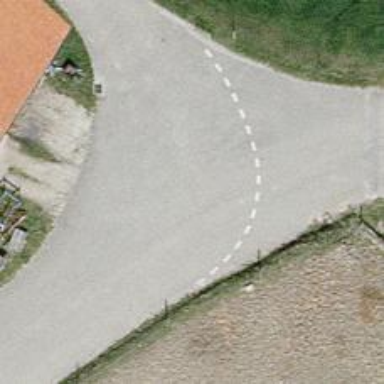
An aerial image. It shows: Service road with grade 1 tracktype.